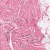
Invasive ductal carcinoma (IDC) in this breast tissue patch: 0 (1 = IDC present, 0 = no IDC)